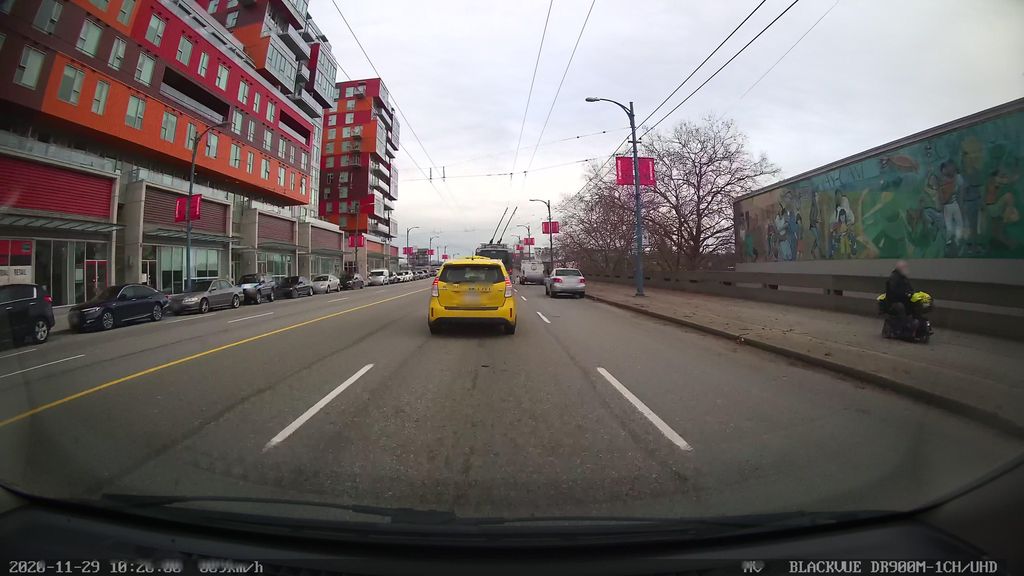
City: vancouver